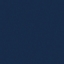
Label: SeaLake